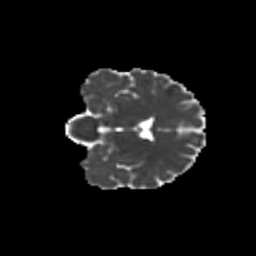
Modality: MD
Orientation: coronal
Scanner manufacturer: siemens
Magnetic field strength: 3 T
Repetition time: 9.2 s
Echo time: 0.084 s